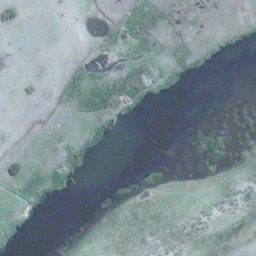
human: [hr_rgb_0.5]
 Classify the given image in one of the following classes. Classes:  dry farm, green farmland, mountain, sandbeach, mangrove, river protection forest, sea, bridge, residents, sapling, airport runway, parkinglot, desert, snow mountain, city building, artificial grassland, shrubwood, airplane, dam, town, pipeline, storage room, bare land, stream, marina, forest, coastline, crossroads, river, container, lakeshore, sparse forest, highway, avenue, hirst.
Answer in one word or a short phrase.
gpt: river